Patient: sex M, age 68
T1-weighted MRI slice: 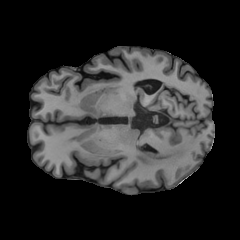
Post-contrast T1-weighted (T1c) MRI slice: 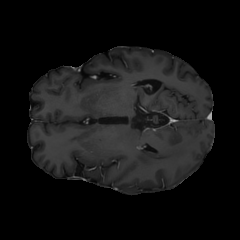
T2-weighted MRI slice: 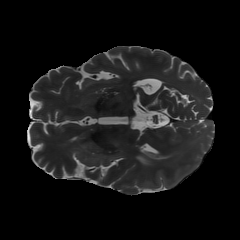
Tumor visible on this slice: yes
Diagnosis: Glioblastoma, IDH-wildtype
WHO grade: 4